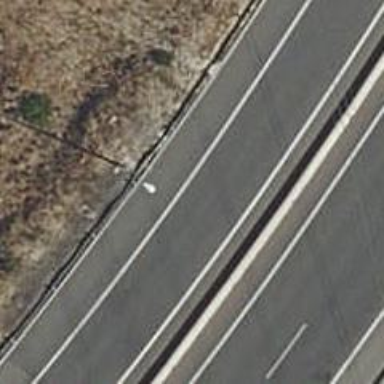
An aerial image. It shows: Jersey barrier wall.